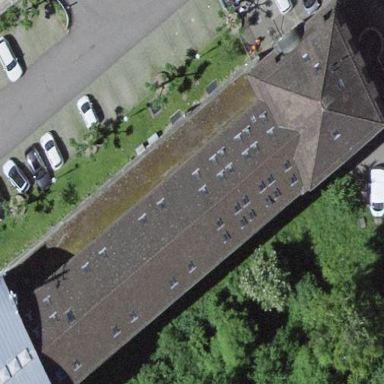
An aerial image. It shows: Police building.